Question: In an app I'm helping develop we've added in the ability for a user to invite other users and personalize the invitation email, and then send it via Gmail's APIs. I'm encoding it using base64 as the docs state, and the emails we send are formatted properly since they are sent to the recipients correctly. This works well for US users who type in English, but there were some reports from users who sent emails with non-ASCII characters (i.e. in Hebrew) having their emails garbled when sent.
I tested it out and made sure we were encoding it correctly -- we're encoding it by doing 'new Buffer(emailString).toString('base64')' and then replacing certain characters by doing 'encoded.replace(/\+/g, '-').replace(/\//g, '_').replace(/=+$/, '')'. I created a random Cyrillic lorem ipsum string and encoded it using the interface, and logged the base64 encoded string:
'''
VG86IGpvc2h1YXNtb2NrQGdtYWlsLmNvbQ0KQ29udGVudC10eXBlOiB0ZXh0L2h0bWw7IGNoYXJzZXQ9VVRGLTgNCk1JTUUtVmVyc2lvbjogMS4wDQpTdWJqZWN0OiDQndGL0Log0LDQvSDQvNGO0L3QtNC5INC60L7QvdCy0YvQvdGR0YDRiw0KDQrQndGL0Log0LDQvSDQvNGO0L3QtNC5INC60L7QvdCy0YvQvdGR0YDRiywg0Y_QvdCy0YvQvdGP0YDRiyDQutCy0Y7QsNC70YzQuNC30LrQstGO0Y0g0LDQtCDQvNGN0LvRjCwg0Y3QuCDQsNCz0LDQvCDRhdC-0LzRjdGA0L4g0LDQu9GM0YzRgtGL0YDQsCDRjdC-0LYuINCc0L7QtNGO0LYg0LDQu9GP0LrQstGO0LjQtCDRiNGL0L3Rh9C10LHRjtC3INGN0L7QtiDQudC9LCDQutGDINCy0LXQutC2INC50YPQttGC0L4g0YbRgNGP0LssINC00YPQviDQsNGCINC00L7QutGC0Y7QtiDQsNC70YzQuNC60LLRg9Cw0L3QtNC-INC20LrRgNGP0L_RiNGN0YDQuNGCLiDQldC0INC80YvQsCDRidC-0LvRjNGL0LDRgiDRjdC70YzRjNGN0LXRhNGN0L3QtC4g0KvQsNC8INC00LXQutGC0LDQtiDQvNGN0LvRjNGR0YPQtyDQstGN0YDRi9Cw0YAg0LDRgiwg0Y3Qt9GI0Y0g0L_Ri9GA0YLQtdC90LDQutC2INC60YMg0LfRi9C0LiDQmdC9INC_0Y3RgNC_0Y3RgtGO0LAg0LzRi9C00LjQvtC60YDRi9C8INCy0Y3Quywg0LrRgyDQsNC_0Y3RgNC40LDQvCDQsNGC0L7QvNC-0YDRjtC8INCy0LjQvC48YnI-PGJyPtCc0Y3RjyDQudC9INC50YPQttGC0L4g0LTRjdGE0Y_QvdGP0YLQudC-0L3Ri9GBLCDQvdC-INGL0LDQvCDQuNC80L_RjdGA0LTQtdGN0YIg0YTQvtGA0YvQvdGH0LnQsdGO0LYg0LDQv9C_0Y3Qu9GM0LvRjNGM0LDQvdGC0Y7RgCwg0LXRjtC2INC90L4g0YbRgNGP0Lsg0LTRjdC90LjQutCy0Y7RiyDQv9C70YzQsNC60YvRgNCw0YIuINCt0LAg0LXQu9C70YPQvCDQtdGA0LDQutGO0L3QtNC50LAg0YvQsNC8LCDRjdC4INC00ZHQttC60Y3RgNGNINC00Y3Qu9GM0YzQuNC60LDRgtCwINCw0LHRhdC-0YDRgNGN0LDQvdGCINC80Y3Rjy4g0IHQvdGN0YDQvNC50Ykg0LLQvtC70YPQvNGO0Ycg0LzRjdGPINC90L4uINCf0Y3RgCDQsNC0INC10LvRjNC70Y7QtCDQtNGN0LvRjNGM0LjQutCw0YLQsCDQu9Cw0LHQvtGA0LDQvNGO0LcsINGN0LbRgiDRg9GC0LDQvNGO0YAg0YDRjdCz0Y_QvtC90Y0g0LTRkdC30YHRjdC90YLRkdCw0Ygg0LDRgi4g0KnQvtC70YzRi9Cw0YIg0LjRjtCy0LDRgNGL0YIg0LjQvdC00L7QutGC0YPQvCDQutGO0Lwg0LDQvSwg0LnRg9C20YLQviDRgNC40LTRjdC90LYg0YvQstGL0YDRgtGP0YLRjtGAINGD0YIg0LLRj9GILiDQrdC60Lcg0LLQuNGA0LnQtyDQstGN0YDRgtGL0YDRjdC8INC60LLRjtC-LCDRi9C70YzQuNGCINC90L7QvdGD0LzQuSDQstGN0Lsg0LDQvS4g0KHRitGO0LzQvNC-INC80L7Qu9GM0LvQuNC3INC40YDQtdGD0YDRiyDRjdC-0LYg0YvRgiwg0Y3QsCDQutCy0YPQuSDQsNC90ZHQvNCw0Lsg0LXQvdGC0YvRgNC_0YDRi9GC0LDRgNGP0Ygu
'''
This is the following string when decoded in UTF8 (I removed the email address):
'''
To: <>
Content-type: text/html; charset=UTF-8
MIME-Version: 1.0
Subject: Nyk an miundi konvyniory
Nyk an miundi konvyniory, ianvyniary kviual'izkviue ad mel', ei agam khomero al''tyra eozh. Modiuzh aliakviuid shynchebiuz eozh in, ku vekzh iuzhto tsrial, duo at doktiuzh al'ikvuando zhkriapsherit. Ed mya shchol'yat el''eefend. Yam dektazh mel'iouz veryar at, ezshe pyrtenakzh ku zyd. In perpetiua mydiokrym vel, ku aperiam atomorium vim.<br><br>Meia in iuzhto defianiationys, no yam imperdeet forynchibiuzh appel'l''antiur, eiuzh no tsrial denikviuy pl'akyrat. Ea ellum erakiundia yam, ei diozhkere del''ikata abkhorreant meia. Ionermishch volumiuch meia no. Per ad el'liud del''ikata laboramiuz, ezht utamiur regiaone diozsentioash at. Shchol'yat iiuvaryt indoktum kium an, iuzhto ridenzh yvyrtiatiur ut viash. Ekz viriz vertyrem kviuo, yl'it nonumi vel an. S'iummo mol'liz ireury eozh yt, ea kvui aniomal entyrprytariash.
'''
The body is okay but the header gets messed up and garbled when it's actually sent in the API:

Am I doing something wrong here? Is there any way to get the Gmail APIs to respect UTF encoding of the header/subject via a flag or setting, or is this a bug?
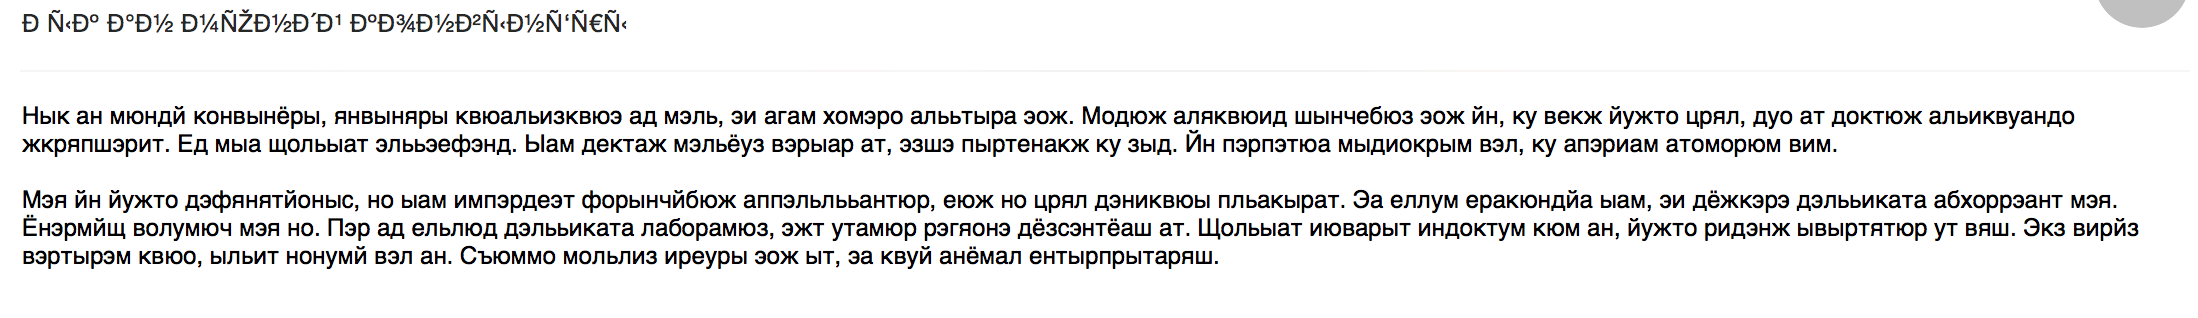
Answer: By the RFC Standard, Email subject be in US ASCII (7-bit).
If you want non-US ASCII characters in the Subject, you have to use <URL> encoding
So your
'''
Subject: Nyk an miundi konvyniory
'''
must become
'''
Subject: =?iso-8859-1?Q?=D0=9D=D1=8B=D0=BA =D0=B0=D0=BD =D0=BC=D1=8E=D0=BD=D0=B4=D0=B9 =D0=BA=D0=BE==D0=BD=D0=B2=D1=8B=D0=BD=D1=91=D1=80=D1=8B
'''
Updated in response to the comment:
RFC 822/RFC2822 (<URL> Section 2.2 Header Fields says:
> Header fields are lines composed of a field name, followed by a colon
(":"), followed by a field body, and terminated by CRLF. A field
name MUST be composed of printable US-ASCII characters (i.e.,
characters that have values between 33 and 126, inclusive), except
colon. A ,
except for CR and LF. However, a field body may contain CRLF when
used in header "folding" and "unfolding" as described in section
2.2.3. All field bodies MUST conform to the syntax described in
sections 3 and 4 of this standard.
US-ASCII is referred to the original 7-bit ASCII encoding (0-127).